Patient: sex M, age 72
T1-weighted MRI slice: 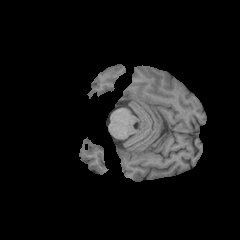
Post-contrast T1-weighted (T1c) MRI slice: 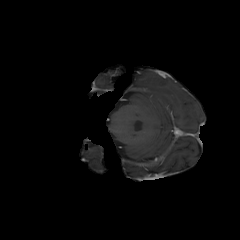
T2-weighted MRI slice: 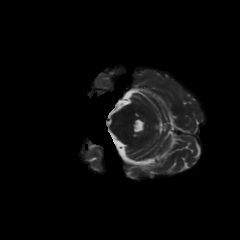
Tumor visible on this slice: no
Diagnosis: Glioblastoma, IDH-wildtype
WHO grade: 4